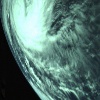
Label: cloud